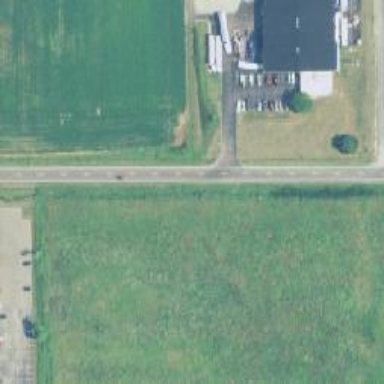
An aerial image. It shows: Tertiary road.